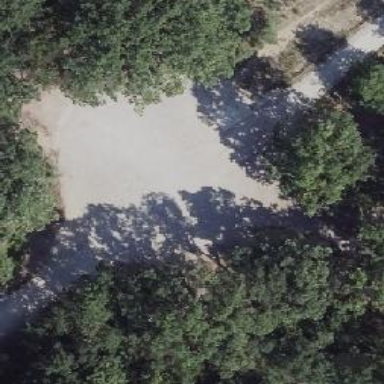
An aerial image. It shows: Gravel path.